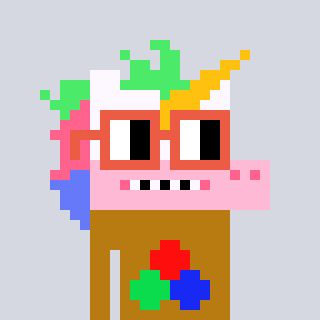
a pixel art character with square orange glasses, a unicorn-shaped head and a gold-colored body on a cool background